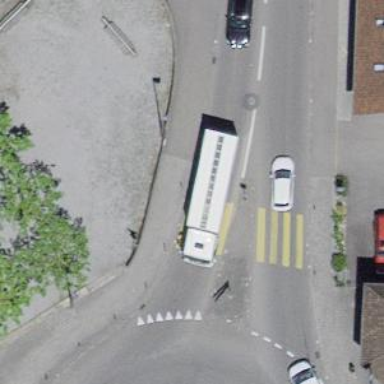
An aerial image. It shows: Marked road crossing with pedestrian island.